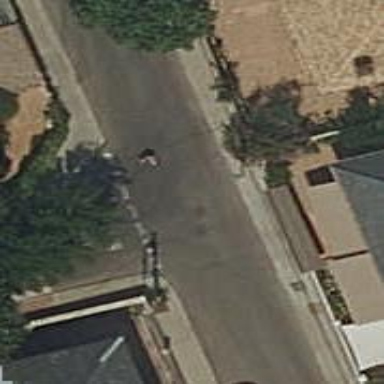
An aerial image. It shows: Residential road with asphalt surface. Both sides have sidewalks.